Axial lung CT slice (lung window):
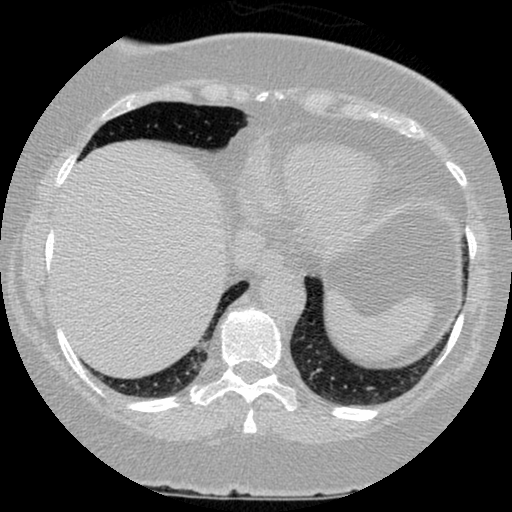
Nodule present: no